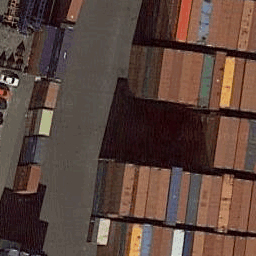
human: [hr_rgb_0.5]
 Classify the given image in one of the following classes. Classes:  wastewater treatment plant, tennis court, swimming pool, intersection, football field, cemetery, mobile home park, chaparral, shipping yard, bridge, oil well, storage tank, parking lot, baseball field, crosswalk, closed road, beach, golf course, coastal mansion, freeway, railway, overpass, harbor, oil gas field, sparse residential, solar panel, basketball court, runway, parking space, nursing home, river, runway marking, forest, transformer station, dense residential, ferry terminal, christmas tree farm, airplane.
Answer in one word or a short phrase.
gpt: shipping yard